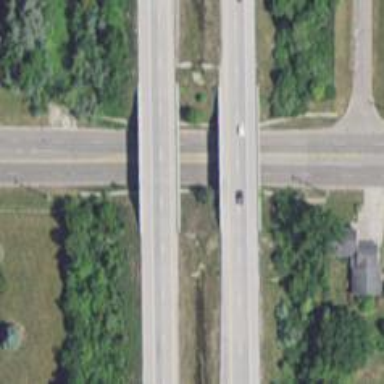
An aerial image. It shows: Motorway bridge.